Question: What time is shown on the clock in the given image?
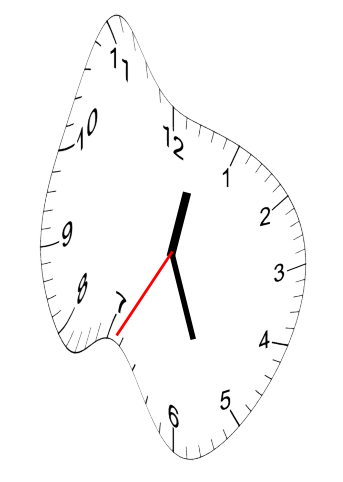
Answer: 12:26:35